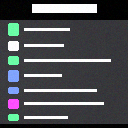
Screen state: on